Question: Do you have any suggestion to implement the following button animation in an iOS app?

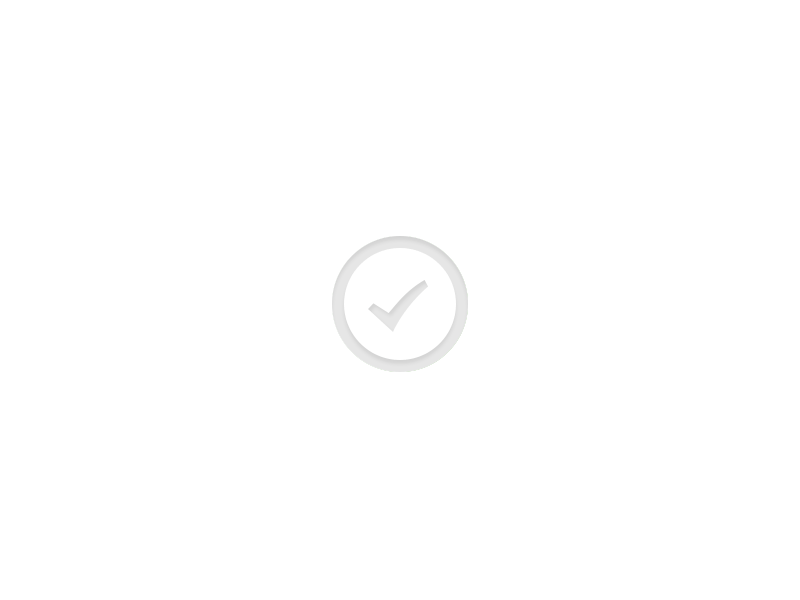
Answer: Ok lets split this animation into a few segments to figure it out.
1) We need a white and green circle.
2) We need a tick image.
3) We need to animate the white circle and the tick.
Add a green 'UIView' to your interface file. This will be the background view. We do not need to animate this view. Then link the green view to a 'IBOutlet' like so:
'''
IBOutlet UIView *greenView;
'''
Add a white UIView inside of the green 'UIView' and make it the exact same size as the green 'UIView'. Then link the white 'UIView' to an 'IBOutlet' in you header file like so:
'''
IBOutlet UIView *whiteView;
'''
Make or download a 'tick' image and add it to your 'Xcode' project. Then add the tick image the green/white views that we just created. Please place the tick above the views and in the views. Then link the tick image to an 'IBOutlet' - this will help us detect when the view has been pressed. Do it like so:
'''
IBOutlet UIImageView *tickImage;
'''
We need to change the green and white 'UIView' to circles. We can do this with code. Import the '#import <QuartzCore/QuartzCore.h>' framework into you header file.
Then in your 'viewDidLoad' method, add the following code which will change the green/white views into circles:
'''
CGPoint greenCenter = greenView.center;
CGPoint whiteCenter = whiteView.center;
CGRect newFrameGreen = CGRectMake(greenView.frame.origin.x, greenView.frame.origin.y, 20, 20);
CGRect newFrameWhite = CGRectMake(whiteView.frame.origin.x, greenView.frame.origin.y, 20, 20);
greenView.frame = newFrameGreen;
greenView.layer.cornerRadius = newSize / 2.0;
greenView.center = greenCenter;
whiteView.frame = newFrameWhite;
whiteView.layer.cornerRadius = newSize / 2.0;
whiteView.center = whiteCenter;
'''
In order to run the animation, we need to connect the image view to a method which will run the animation. You can do it by using a 'UITapGestureRecognizer'. In your 'viewDidLoad' method, add the following:
'''
UITapGestureRecognizer *newTap = [[UITapGestureRecognizer alloc] initWithTarget:self action:@selector(tickAnimation)];
[tickImage setUserInteractionEnabled:YES];
[tickImage addGestureRecognizer:newTap];
'''
Then add the animation method to you implementation (.m) file as well:
'''
-(void)tickAnimation {
}
'''
Create a 'BOOL' value in your header file - we will use this to detect if the button is in the "ON" or "OFF" states.
'''
BOOL animationMode;
'''
Then in your 'viewDidLoad' method, set the animationMode bool value to "OFF" - this is because the button will be "OFF" or in the white state by default.
'''
animationMode = NO;
'''
Now we can go on to the animation. From what I can see, this is split up into two animations. The first one is making the white view smaller and the second one is doing a subtle popup animation on the tick image. Update the 'tickAnimation' method in order to perform the animation:
'''
-(void)tickAnimation {
if (animationMode == NO) {
// Button is OFF or set to white, lets set it to ON.
[UIView animateWithDuration:1.0f animations:^{
whiteView.transform = CGAffineTransformMakeScale(0,0);
} completion:nil];
[UIView animateWithDuration:1.0f animations:^{
tickImage.transform = CGAffineTransformMakeScale(2,2);
} completion:nil];
[UIView animateWithDuration:1.0f animations:^{
tickImage.transform = CGAffineTransformMakeScale(0,0);
} completion:nil];
animationMode = YES;
}
else if (animationMode == YES) {
// Button is ON or set to green, lets set it to OFF.
[UIView animateWithDuration:1.0f animations:^{
whiteView.transform = CGAffineTransformMakeScale(1,1);
} completion:nil];
animationMode = NO;
}
}
'''
This is my attempt at making this kind of animation. I hope this helps :)